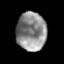
Tissue: prostate
Cell type: T cells
Senescence score: 0.3418
Nuclear area (px): 1127
Mean DAPI intensity: 140.054